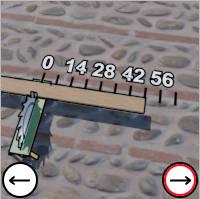
Task: length
Answer: 49
First scale value: 14.0